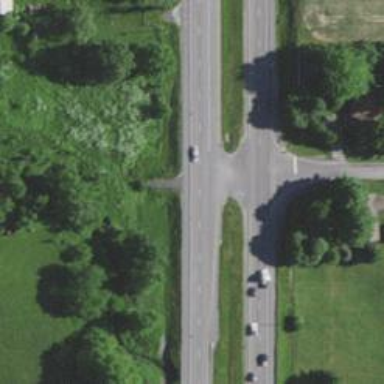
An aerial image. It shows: Asphalt trunk highway.